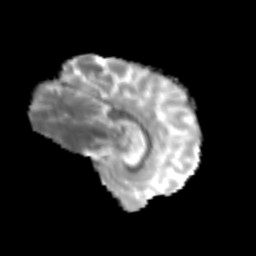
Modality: MD
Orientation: sagittal
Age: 75
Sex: male
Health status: ill
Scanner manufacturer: siemens
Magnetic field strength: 3 T
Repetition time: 8.7 s
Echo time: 0.11 s